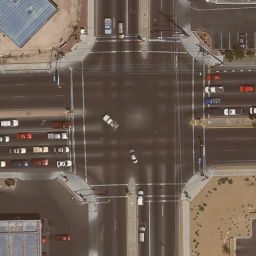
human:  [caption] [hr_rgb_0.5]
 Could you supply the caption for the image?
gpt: A busy intersection only with some houses and sands at the corners .

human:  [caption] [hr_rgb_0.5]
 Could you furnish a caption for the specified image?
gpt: A busy intersection with many cars on the road .

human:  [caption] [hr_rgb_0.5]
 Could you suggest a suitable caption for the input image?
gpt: An intersection with many cars on the road .

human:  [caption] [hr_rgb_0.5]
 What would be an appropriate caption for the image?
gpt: An intersection with some houses and sands at the corners .

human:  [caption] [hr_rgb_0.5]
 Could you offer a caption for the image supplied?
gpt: An intersection with two roads vertical to each other .